Aerial crown-view tile of a tropical tree (Barro Colorado Island, Panama), acquired 20241112:
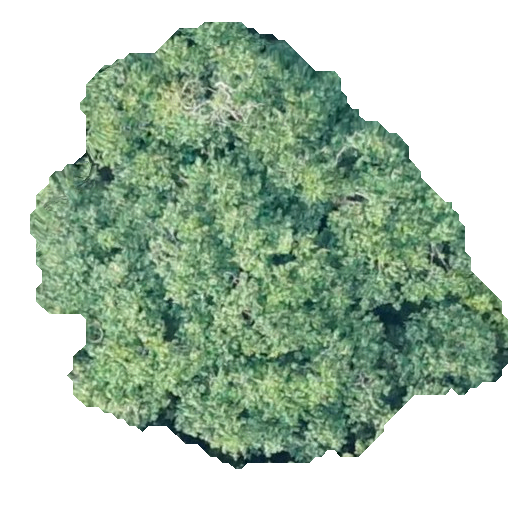
Species: Quararibea asterolepis
GBIF accepted scientific name: Quararibea asterolepis
Crown area: 223.909 m²